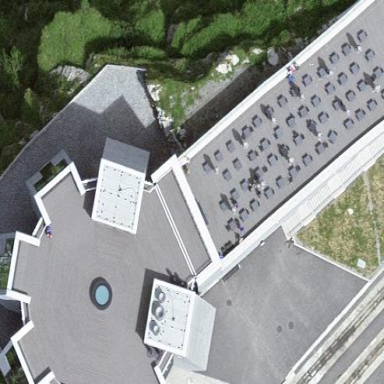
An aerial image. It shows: Outdoor seating area for leisure land.